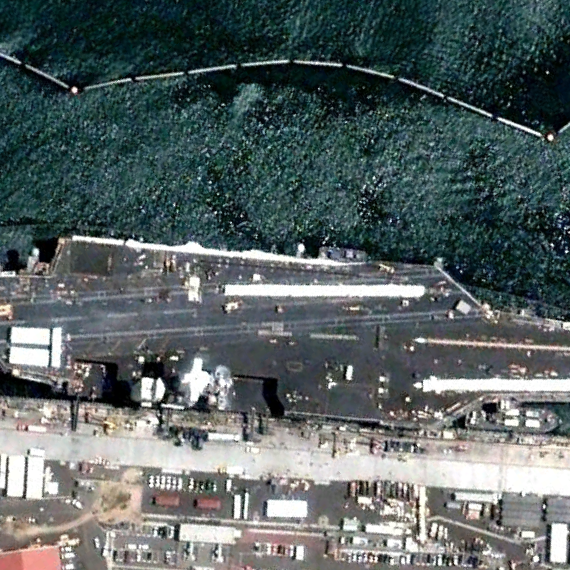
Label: aircraft_carrier